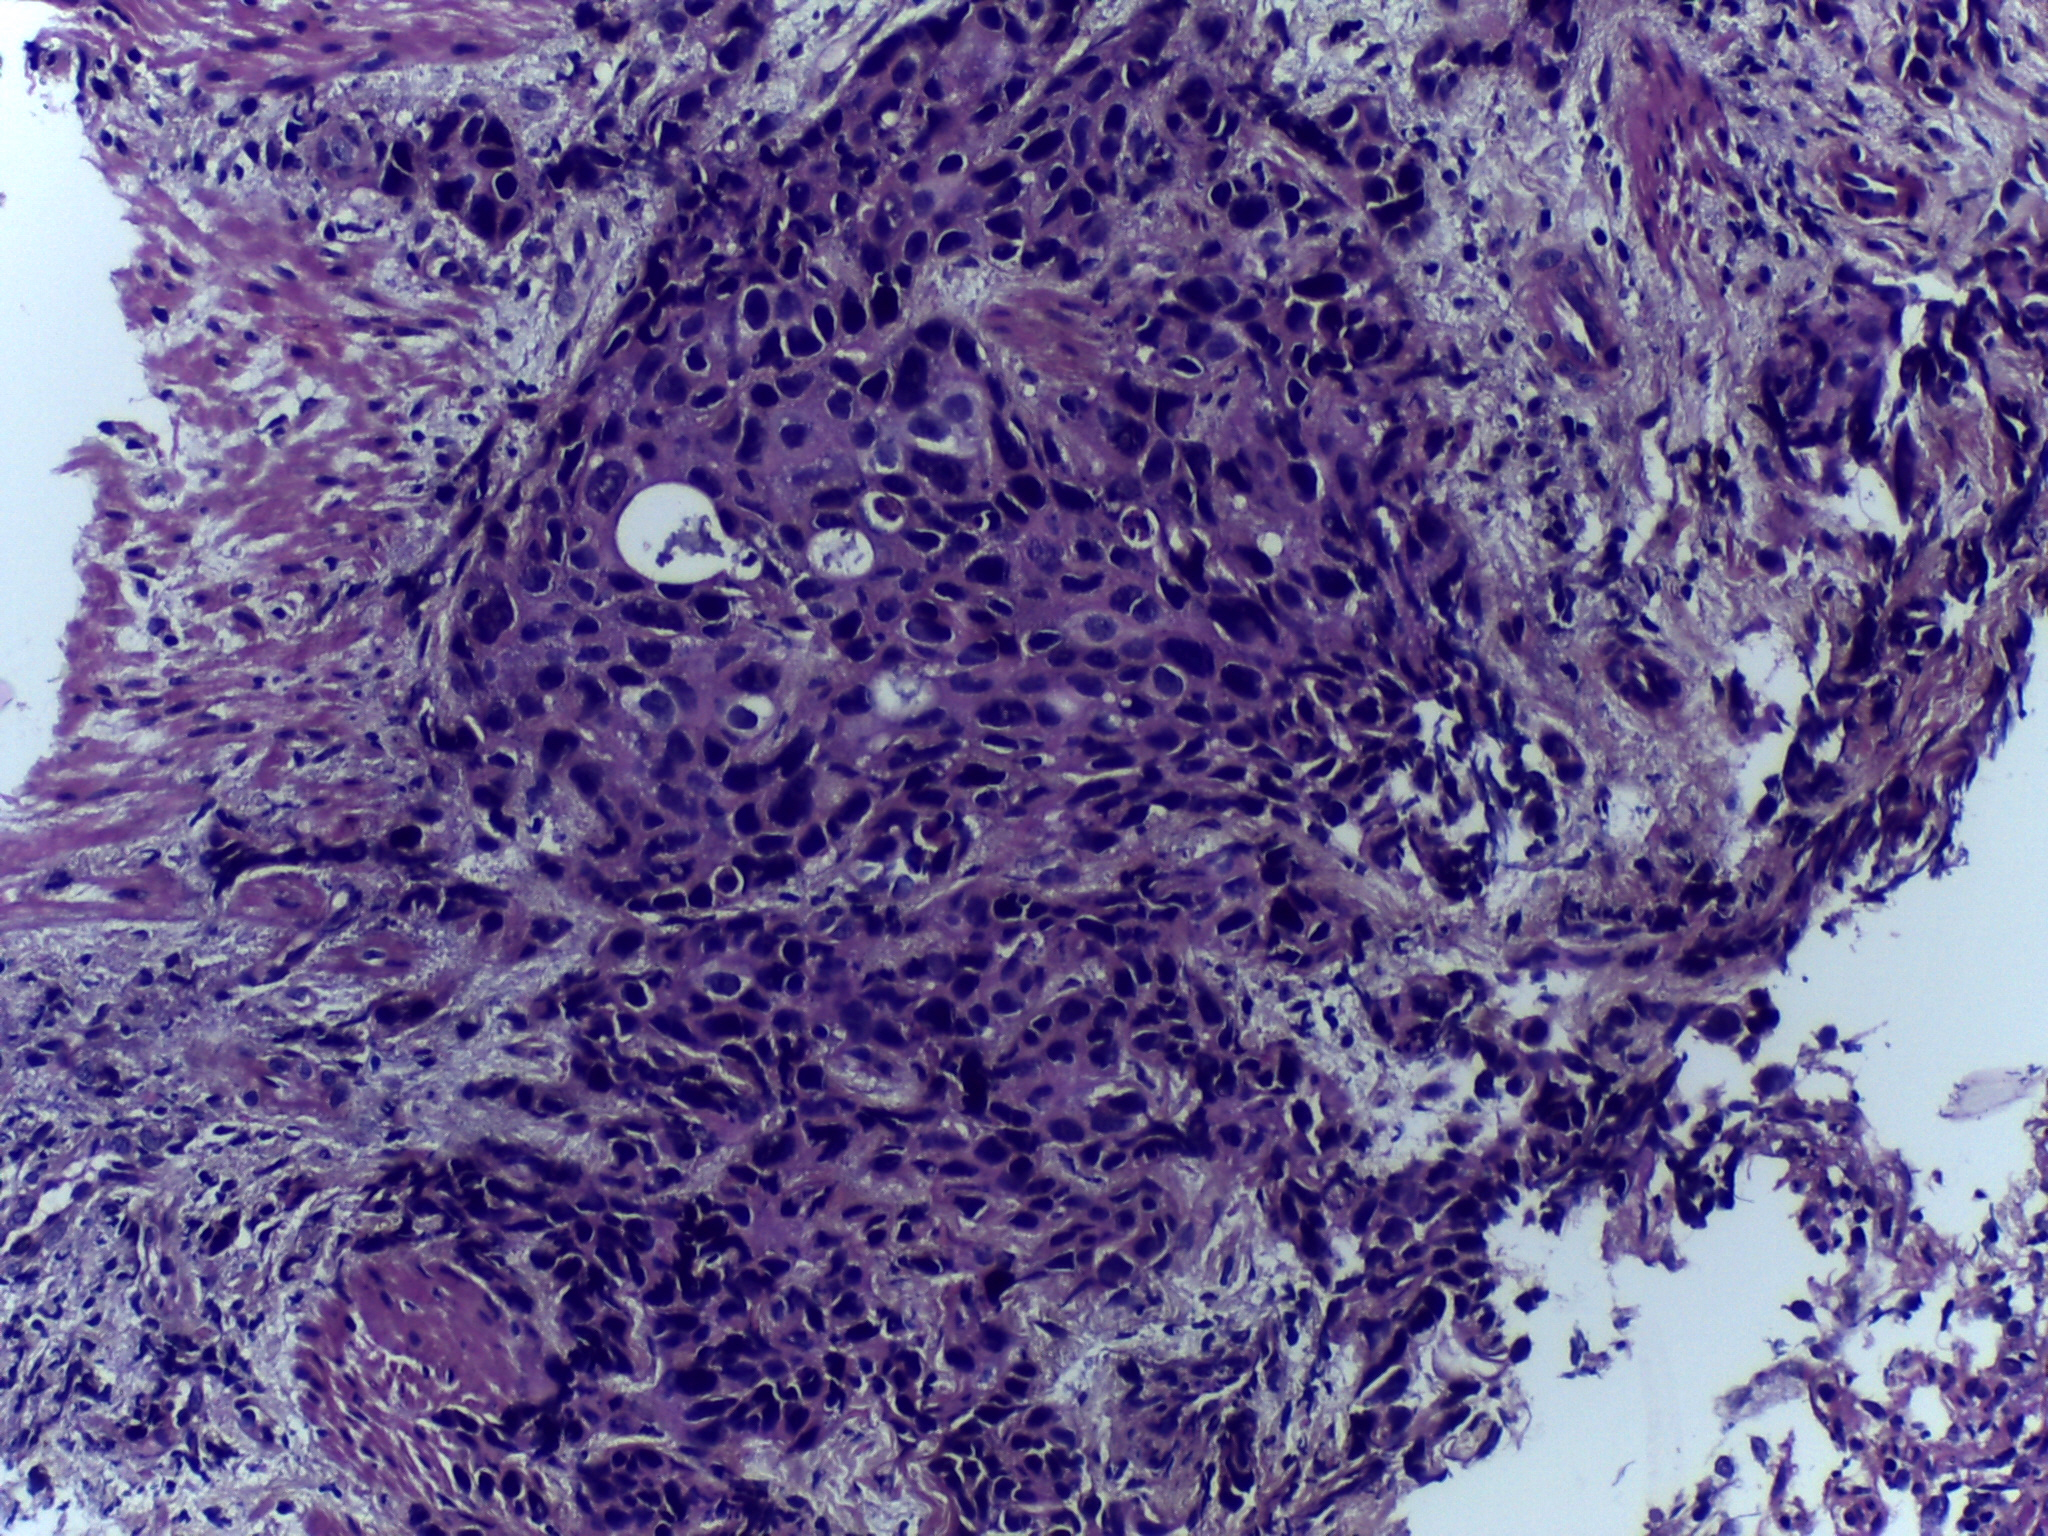
Diagnosis: OSCC